Question: I am trying to create custom list view in my app. In portrait it is fine but in landscape mode the width of the row remains same as in portrait.Here is the screen shot of list and code i am using to create the list view.
'''
<LinearLayout xmlns:android="http://schemas.android.com/apk/res/android"
xmlns:tools="http://schemas.android.com/tools"
android:layout_width="match_parent"
android:layout_height="match_parent"
android:gravity="center_vertical"
android:orientation="horizontal">
<LinearLayout
android:id="@+id/lnrRow"
android:layout_width="match_parent"
android:layout_height="wrap_content"
android:gravity="center_vertical"
android:orientation="vertical"
android:background="@drawable/textlines" >
<TextView
android:id="@+id/txt_Profile_Name"
android:layout_width="wrap_content"
android:layout_height="0dp"
android:layout_weight="1"/>
</LinearLayout>
<LinearLayout
android:id="@+id/lnrRowAction"
android:layout_width="wrap_content"
android:layout_height="wrap_content"
android:gravity="center_vertical"
android:orientation="horizontal">
<Button
android:id="@+id/imgEdit"
style="@style/editButton" />
<Button
android:id="@+id/imgDelete"
style="@style/deleteButton" />
</LinearLayout>
</LinearLayout>
<style name="editButton">
<item name="android:drawableLeft">@drawable/ic_action_edit</item>
<item name="android:textStyle">normal</item>
<item name="android:textSize">12dp</item>
<item name="android:textColor">@color/Gray</item>
<item name="android:layout_width">wrap_content</item>
<item name="android:layout_height">wrap_content</item>
<item name="android:background">@color/Transparent</item>
<item name="android:text">Edit</item>
</style>
'''
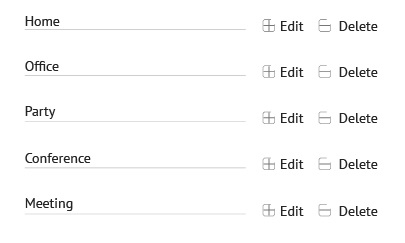
Answer: This could point you to the right direction (if you don't set a weight and/or a width in your button styles):
'''
<LinearLayout
xmlns:android="http://schemas.android.com/apk/res/android"
xmlns:tools="http://schemas.android.com/tools"
android:layout_width="match_parent"
android:layout_height="match_parent"
android:gravity="center_vertical"
android:orientation="vertical"
>
<LinearLayout
android:id="@+id/lnrRow"
android:layout_width="match_parent"
android:layout_height="wrap_content"
android:gravity="center_vertical"
android:orientation="horizontal"
>
<TextView
android:id="@+id/txt_Profile_Name"
android:layout_width="wrap_content"
android:layout_height="0dp"
android:layout_weight="4"
android:background="@drawable/textlines"
/>
</LinearLayout>
<LinearLayout
<Button
android:id="@+id/imgEdit"
android:layout_height="0dp"
android:layout_weight="1"
style="@style/editButton"
/>
<Button
android:id="@+id/imgDelete"
android:layout_height="0dp"
android:layout_weight="1"
style="@style/deleteButton"
/>
</LinearLayout>
</LinearLayout>
'''